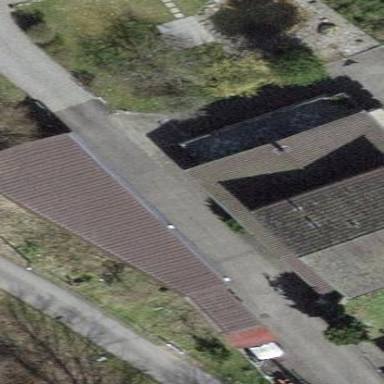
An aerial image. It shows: Garage building.